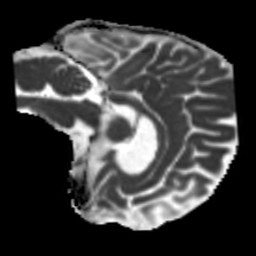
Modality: MD
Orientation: sagittal
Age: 64
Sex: male
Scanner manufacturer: siemens
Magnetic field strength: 3 T
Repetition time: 5.25 s
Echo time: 0.08 s